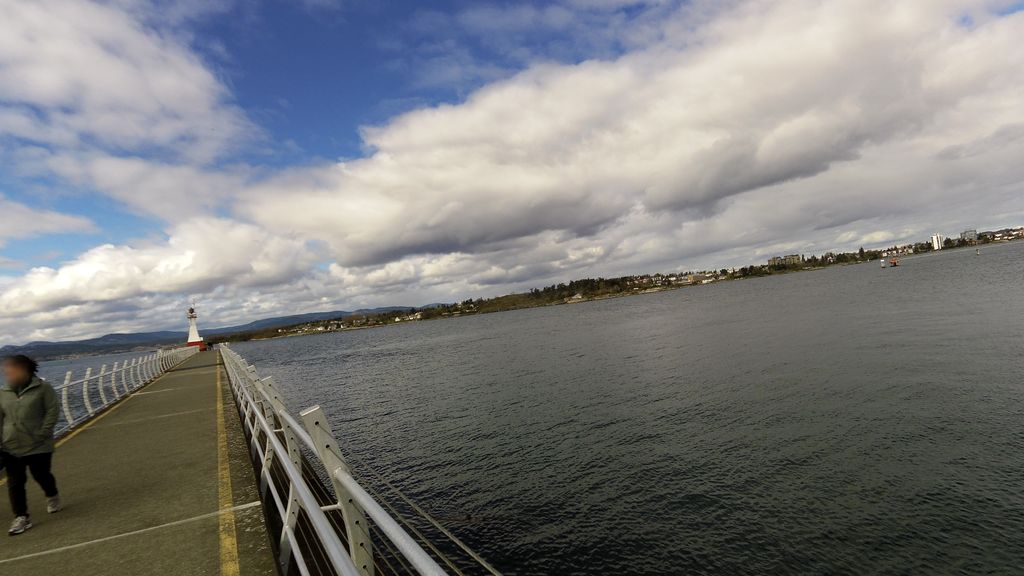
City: victoria